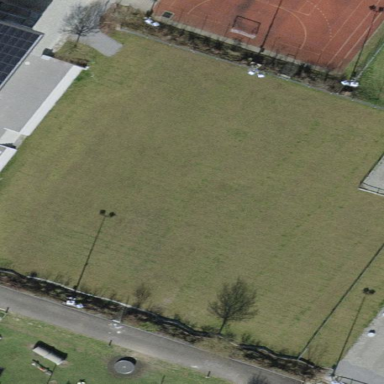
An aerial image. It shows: Grassy pitch for various sports activities.